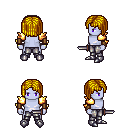
a pixel art fantasy rpg character, male body template, dark elf, purple skin, gold arm armor, metal pants, blonde pageboy hairstyle, leather bracers, metal boots, dagger, four views (front, back, left, right), 2x2 character sprite sheet, small pixel art, hard edges, no anti-aliasing